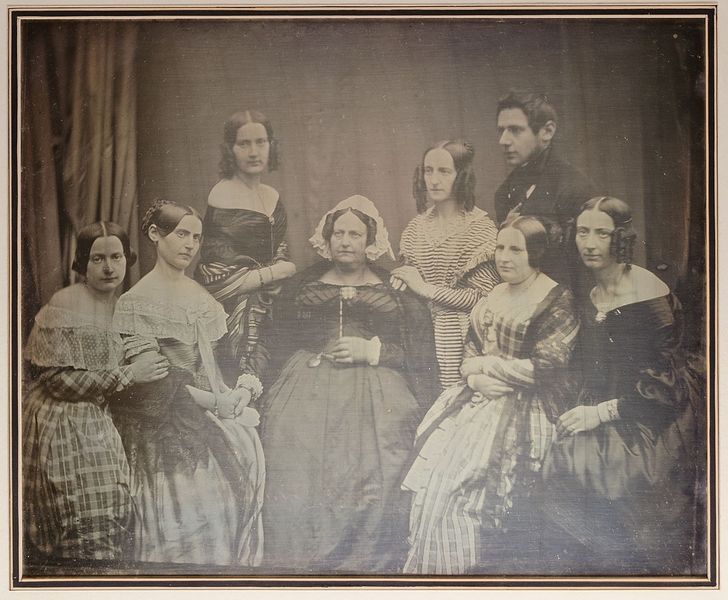
Titel: Susanna Hahn, geb. Lazarus (1784[?]-1860), mit sieben von ihren elf Kindern
Künstler: Hermann Biow
Standort: Hamburg
Institution: Museum für Kunst und Gewerbe Hamburg
Schlagwörter: mann, frau, haube, gruppenportrait, figur, mutter, tochter, kopfbedeckung, geschwister, foto, fotografie, photographie, photo, sohn, lichtbild, jugendlicher, daguerreotypie, bildwerke, angewandte und bildende kunst, hessische systematik, mädchen, porträtfotografie, porträtphotographie, gruppenporträt